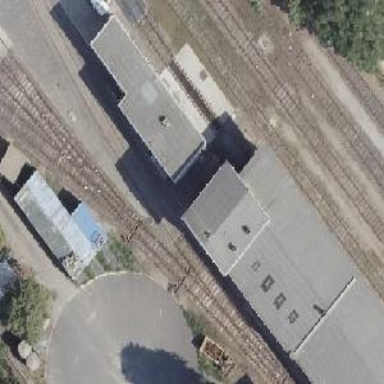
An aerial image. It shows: Railway switch.